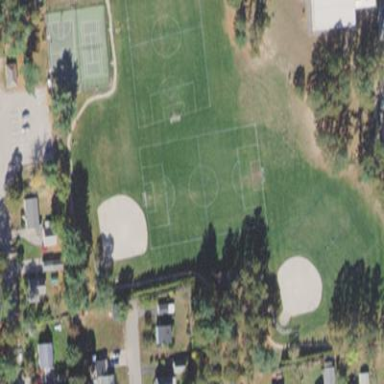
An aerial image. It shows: Soccer pitch designated for leisure and sports activities.